RGB frame:
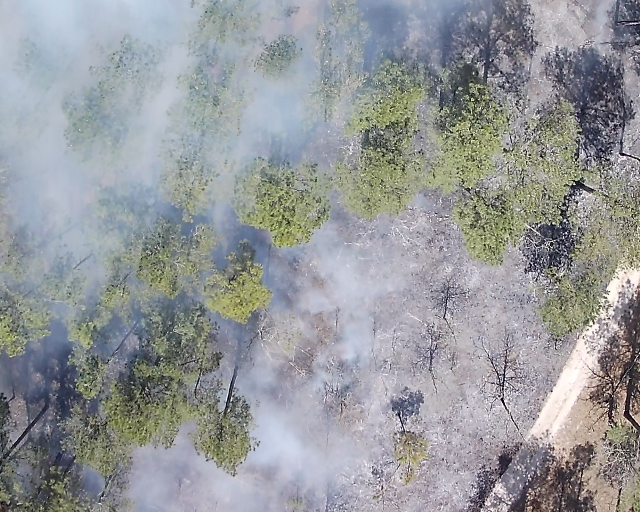
Thermal frame:
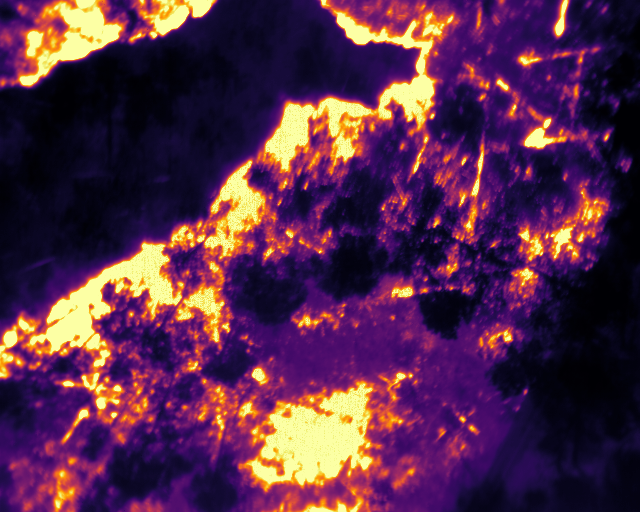
Captured: 2026-02-27 02:38:49
Pixels at or above 80 °C: 132551 (fraction of frame: 0.4045)